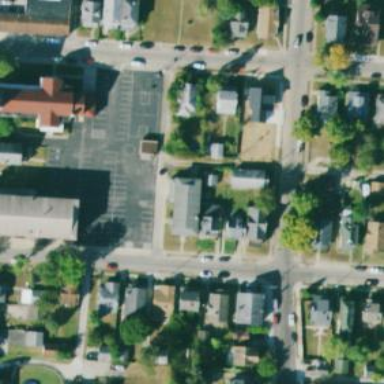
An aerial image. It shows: Alley classified as service road.